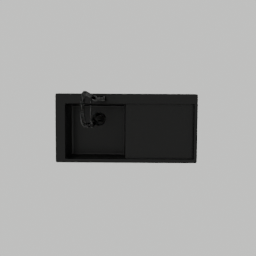
Label: appliances